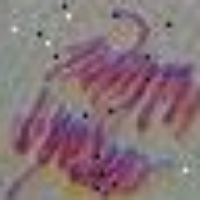
Label: anaphase